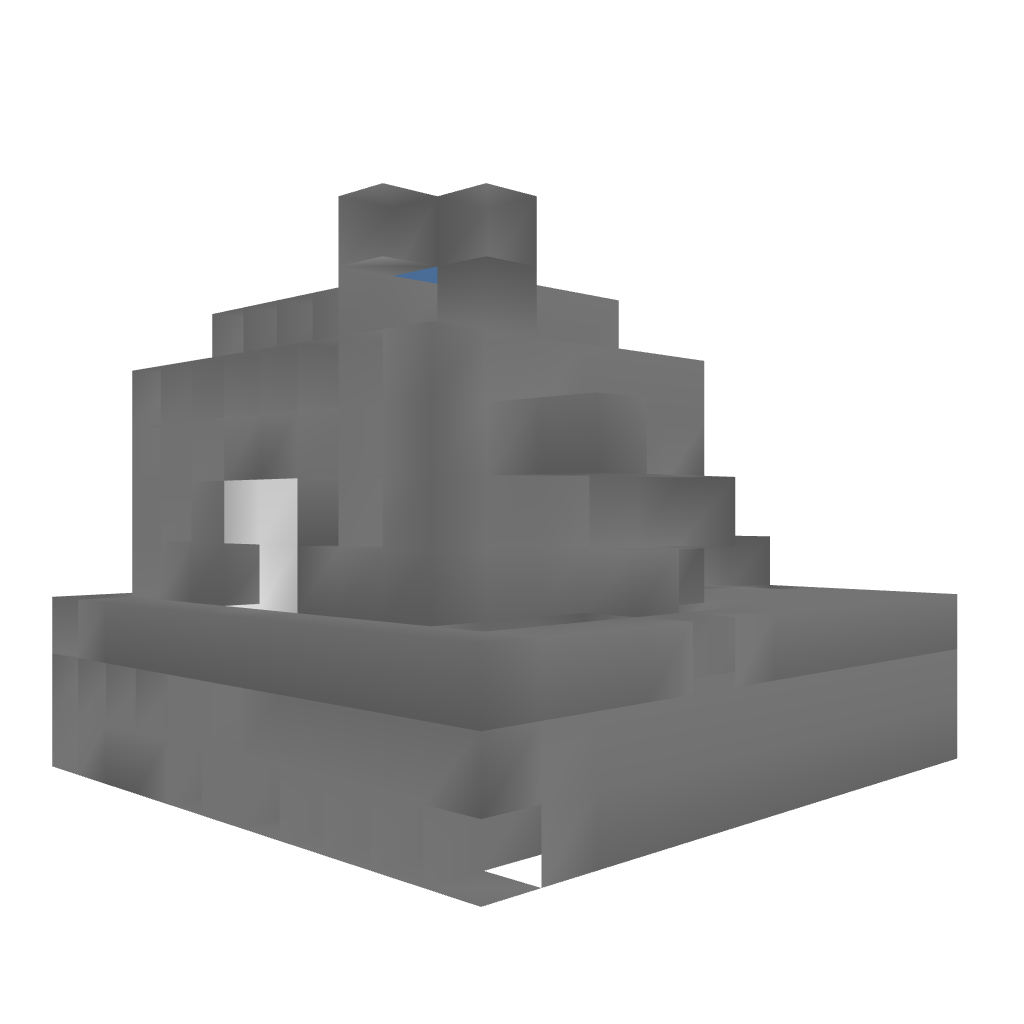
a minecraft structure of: Modern bathroom bad low quality